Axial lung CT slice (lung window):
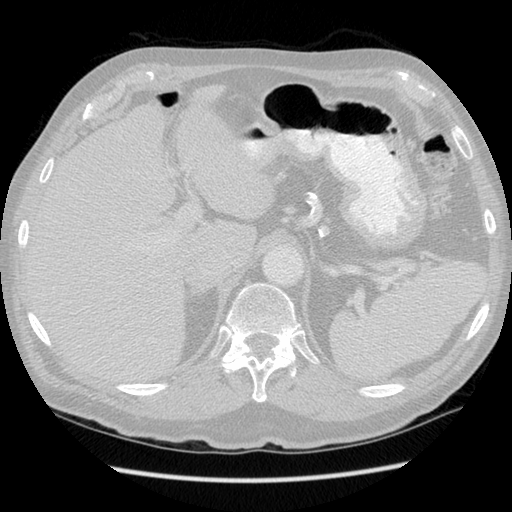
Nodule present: no